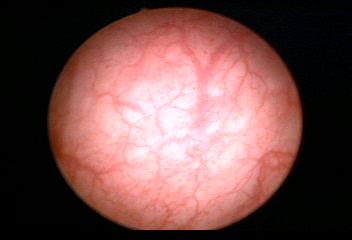
Modality: WLC
Class: Normal mucosa
Bladder cancer association: No